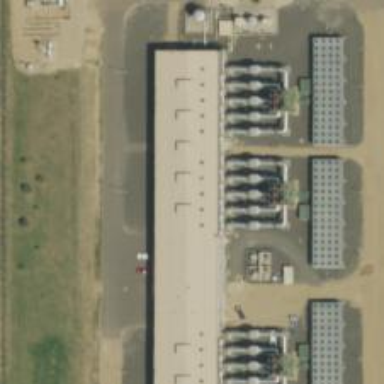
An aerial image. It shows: Gas-powered generator.